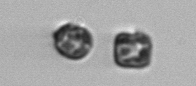
Label: Thalassiosira